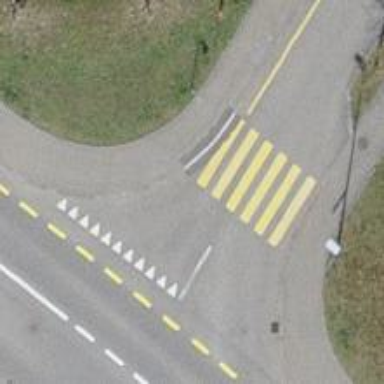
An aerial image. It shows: Marked crossing on the road.